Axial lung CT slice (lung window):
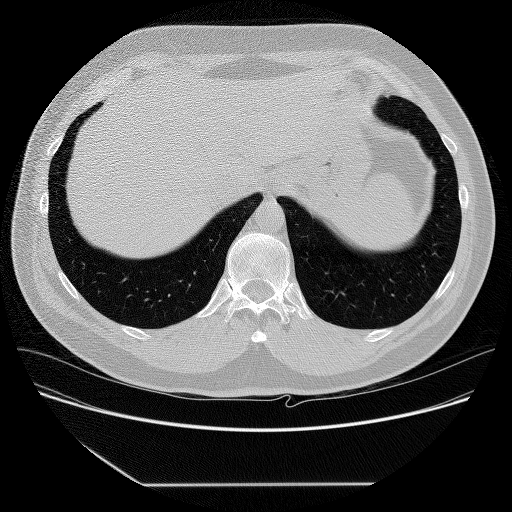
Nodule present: no